Interaction volume radius: 5 \u00c5
Interaction volume height: 40 \u00c5
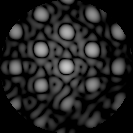
Disorder parameter: 0.1429